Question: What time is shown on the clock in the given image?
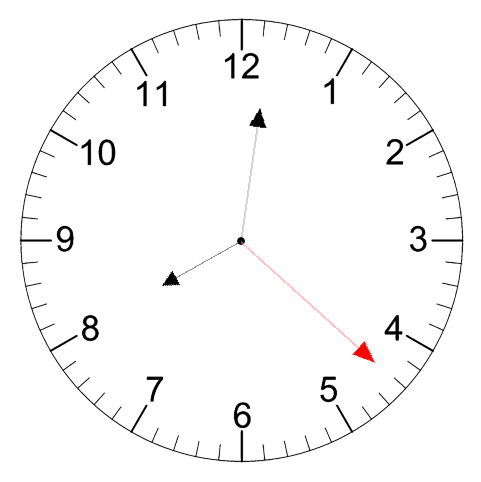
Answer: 08:01:22